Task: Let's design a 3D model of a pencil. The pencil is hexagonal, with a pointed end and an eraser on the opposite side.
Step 43:
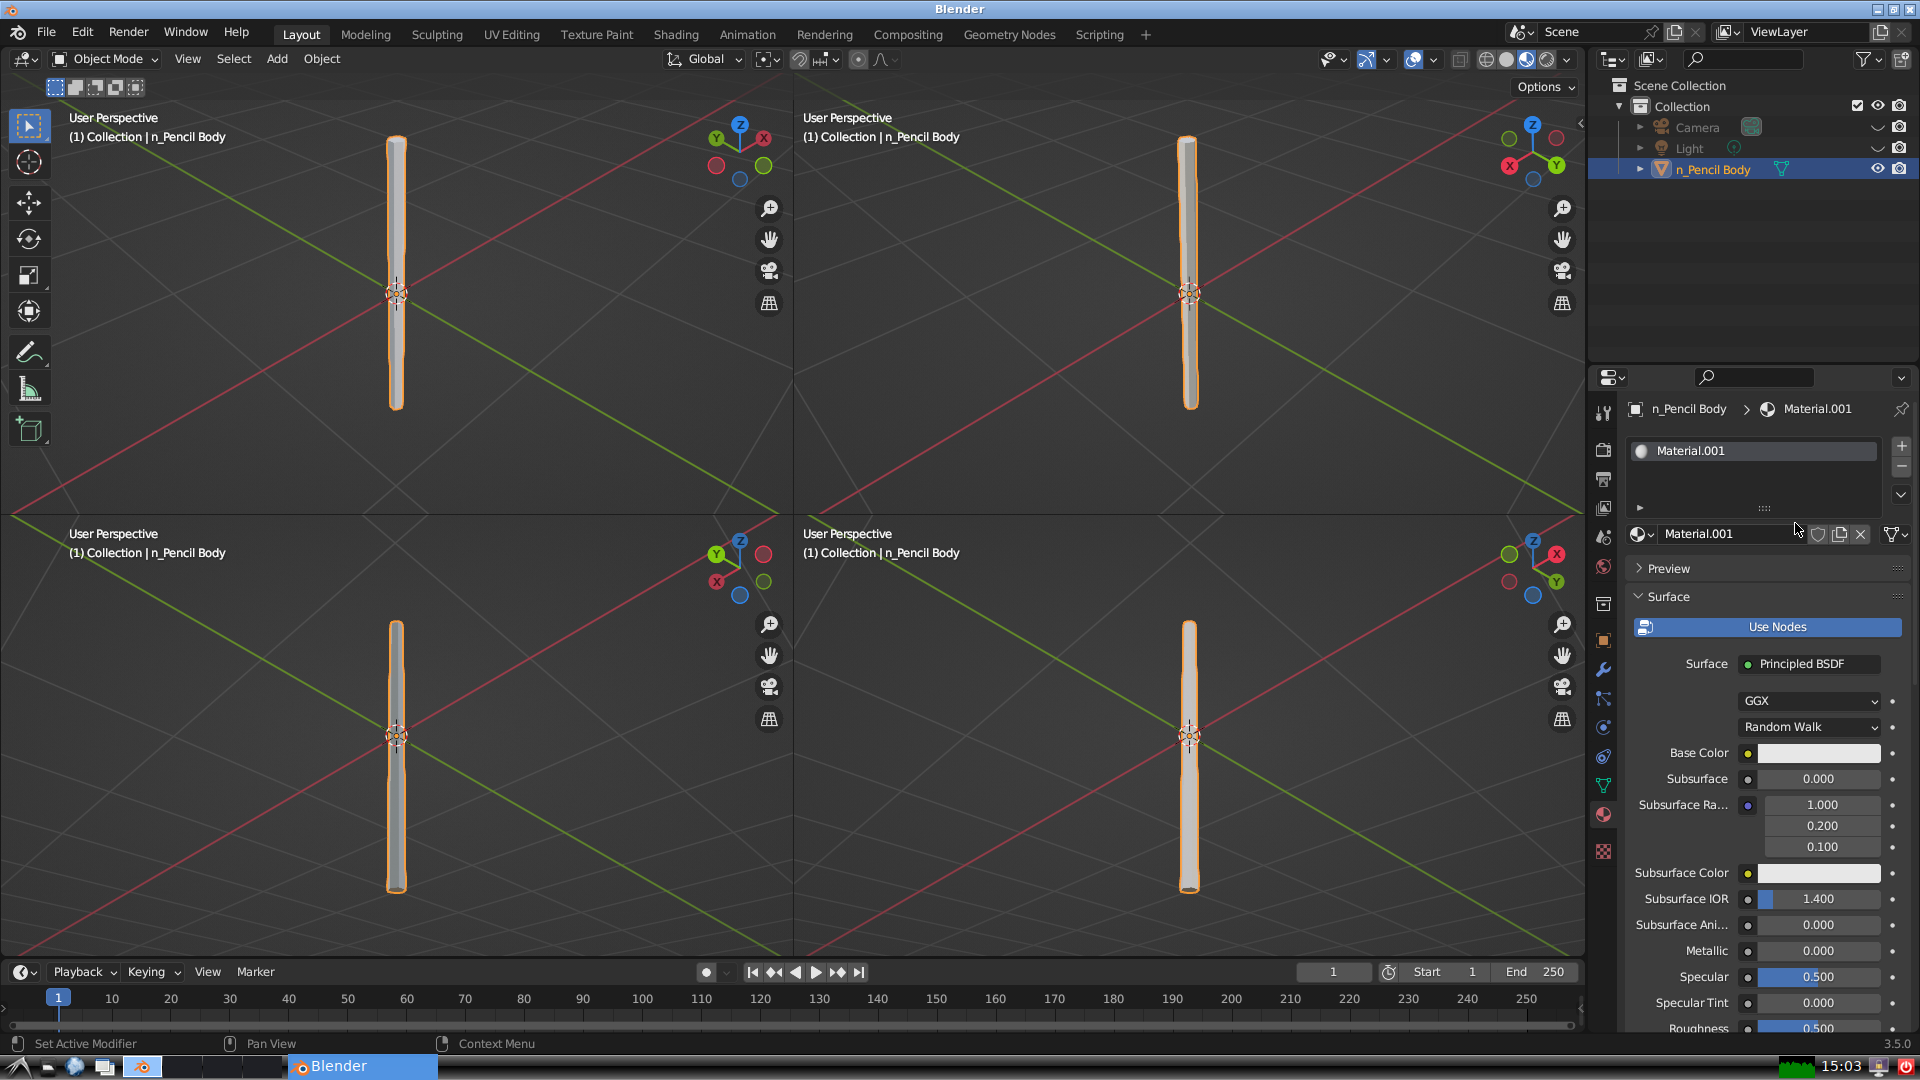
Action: {"mouse_move": [1604, 815]}